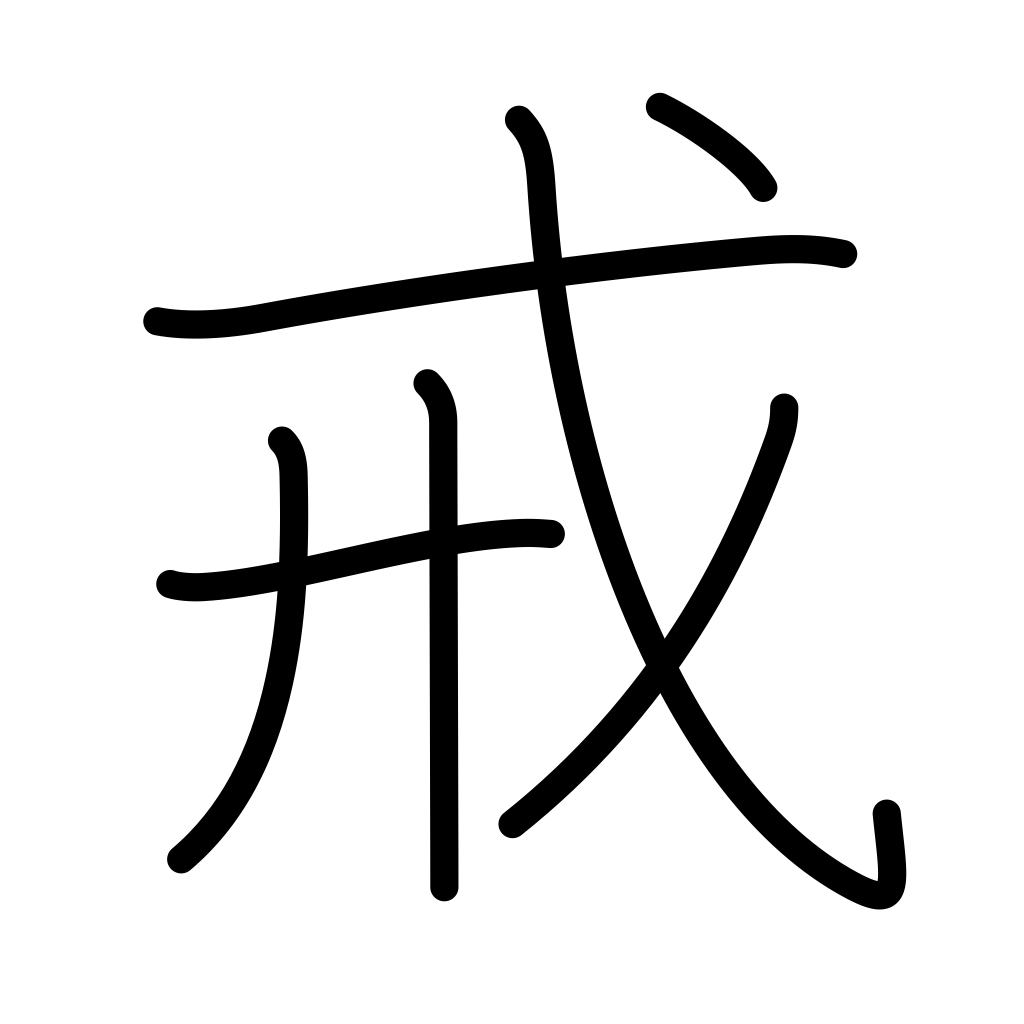
Meaning: commandment